Field crop: tomato
Growth stage: 2
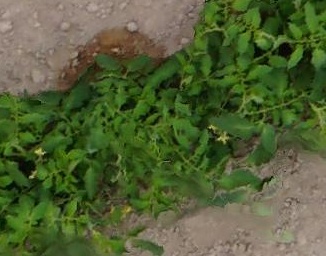
Species: tomato